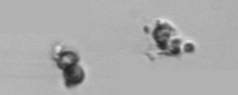
Label: Thalassiosira_TAG_external_detritus